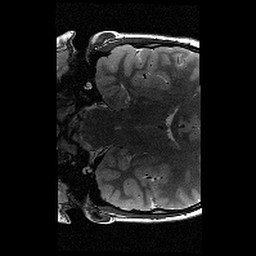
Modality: T2w
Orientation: coronal
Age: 11
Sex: male
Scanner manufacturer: siemens
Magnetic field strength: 3 T
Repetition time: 9.23 s
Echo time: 0.067 s